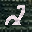
Label: 2